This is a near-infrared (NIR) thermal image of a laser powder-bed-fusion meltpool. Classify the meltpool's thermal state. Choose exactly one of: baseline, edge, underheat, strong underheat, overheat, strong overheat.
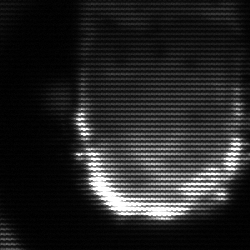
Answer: baseline